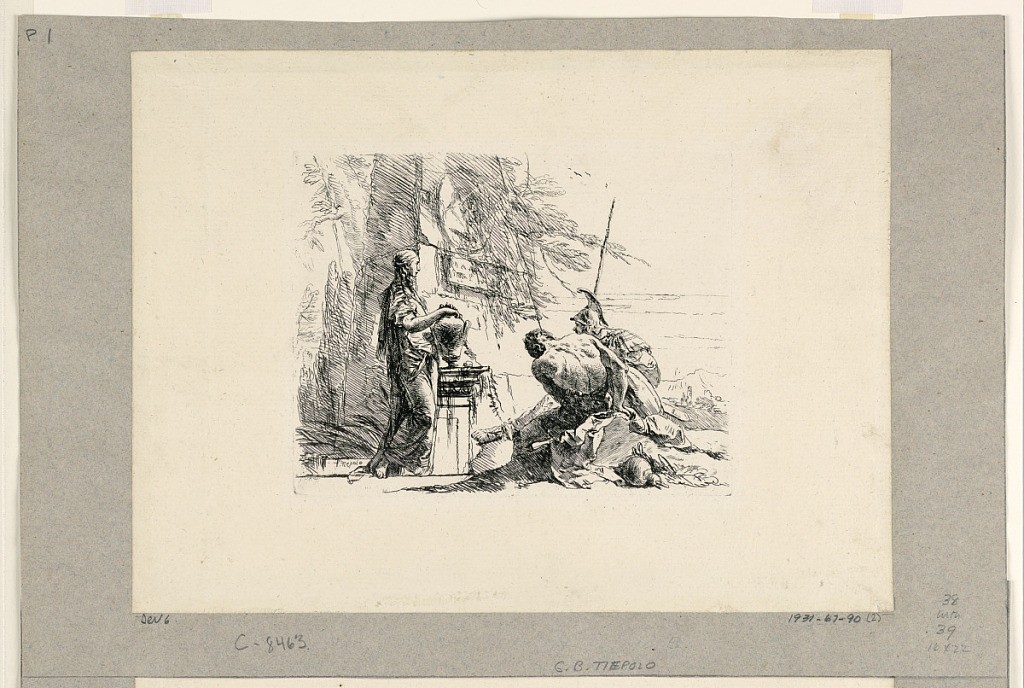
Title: Standing Woman, Seated Soldier, and a Slave, from the Vari Capricci
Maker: Giovanni Battista Tiepolo, Italian, 1692 - 1770
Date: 1750–1760
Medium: Etching on laid paper
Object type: Print
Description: Only state